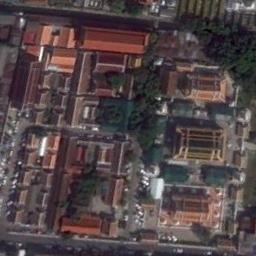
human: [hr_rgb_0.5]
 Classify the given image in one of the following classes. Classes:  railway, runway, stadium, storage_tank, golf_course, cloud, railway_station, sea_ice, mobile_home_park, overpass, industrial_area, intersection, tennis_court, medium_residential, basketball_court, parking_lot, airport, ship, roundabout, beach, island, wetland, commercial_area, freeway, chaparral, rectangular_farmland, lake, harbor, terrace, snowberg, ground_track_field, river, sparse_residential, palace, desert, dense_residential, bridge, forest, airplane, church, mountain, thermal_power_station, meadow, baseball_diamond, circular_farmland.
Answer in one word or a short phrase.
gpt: palace